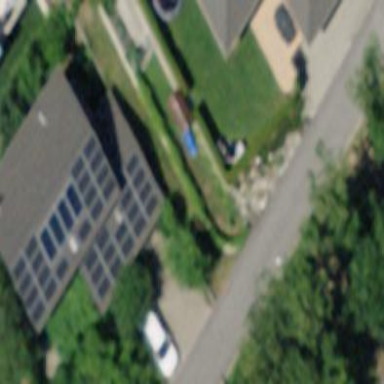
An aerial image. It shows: Solar power generator utilizing photovoltaic technology with solar photovoltaic panels.